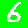
Digit: 6